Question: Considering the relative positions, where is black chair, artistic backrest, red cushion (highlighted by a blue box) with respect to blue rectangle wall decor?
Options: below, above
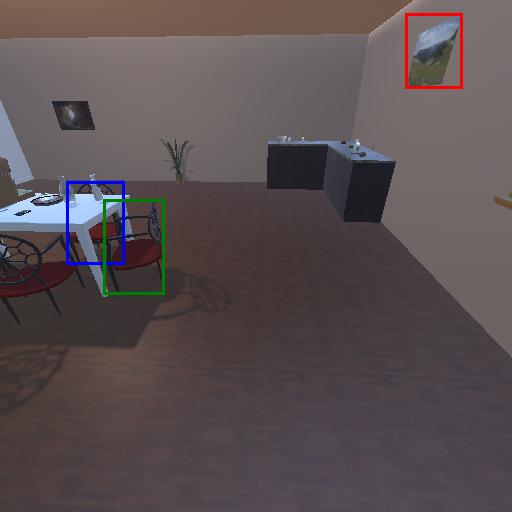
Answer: below